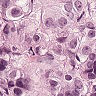
Metastatic tissue present: yes